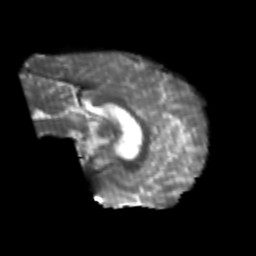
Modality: T2w
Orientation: sagittal
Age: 25
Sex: male
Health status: healthy
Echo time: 0.074 s